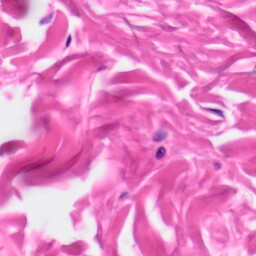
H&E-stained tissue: Skin